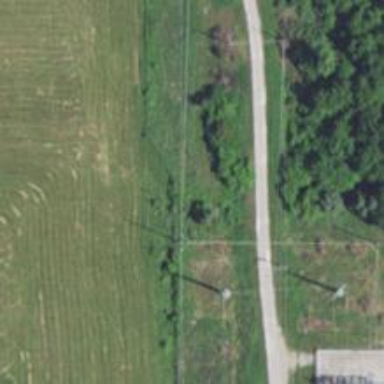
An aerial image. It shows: Branch type power pole.